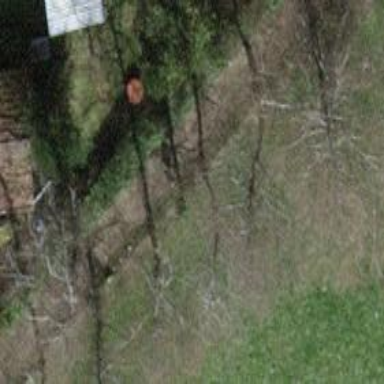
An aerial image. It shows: Single tag "natural: tree."